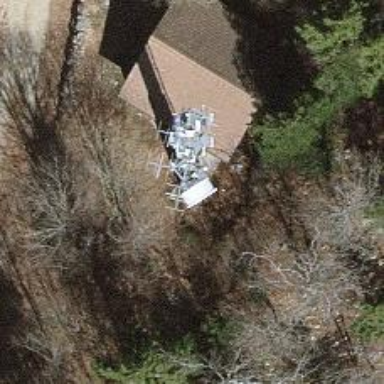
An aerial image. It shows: Mast structure.